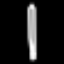
Label: pencil